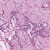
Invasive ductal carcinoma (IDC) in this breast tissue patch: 1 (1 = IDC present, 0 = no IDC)